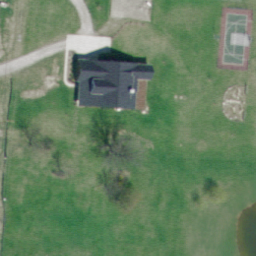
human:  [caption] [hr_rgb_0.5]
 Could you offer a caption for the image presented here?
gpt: A house is surrounded by verdant lawn in the sparse residential area .

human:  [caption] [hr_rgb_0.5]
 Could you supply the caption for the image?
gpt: A house with verdant lawn surrounded is in the sparse residential area .

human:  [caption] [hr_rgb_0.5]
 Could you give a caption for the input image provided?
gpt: This is a sparse residential area with a house surrounded by verdant lawn .

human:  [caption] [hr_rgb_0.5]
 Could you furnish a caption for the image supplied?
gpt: A house with verdant plants surrounded and a road beside in the sparse residential area .

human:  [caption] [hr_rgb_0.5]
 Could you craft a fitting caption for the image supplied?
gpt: A house with verdant lawn surrounded and a road beside .